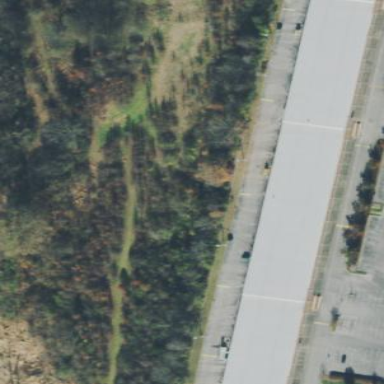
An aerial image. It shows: Mall building.